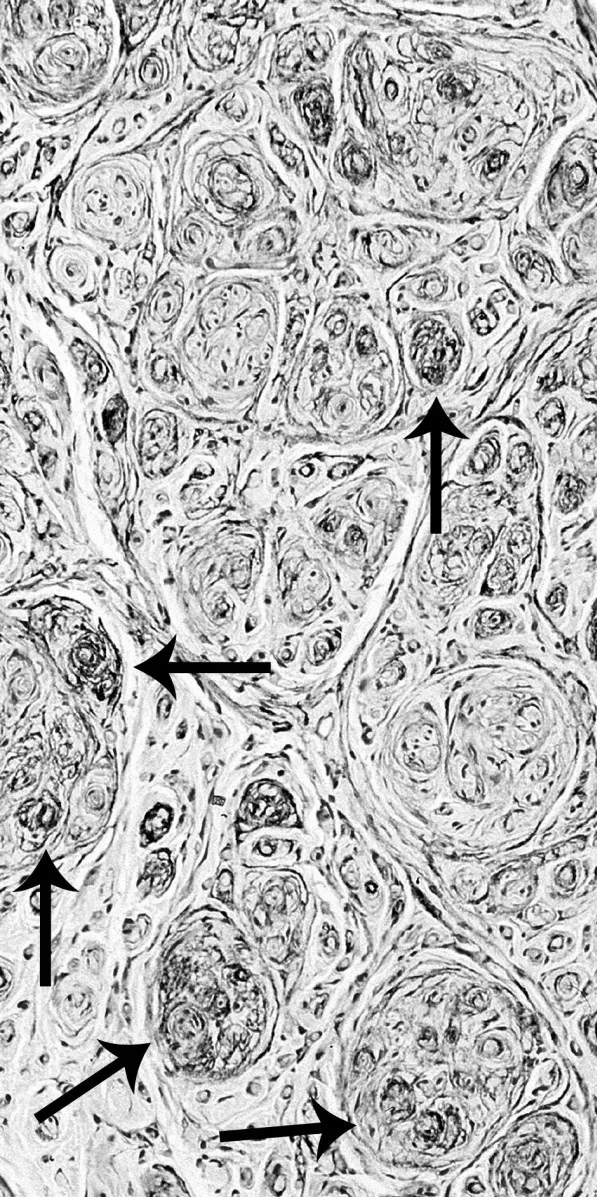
Multicompartment arrangement of concentric whirl-like formations showing strong immunoreactivity with the monoclonal antibody against the epithelial membrane antigen (arrows).
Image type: pathology (immunostaining)